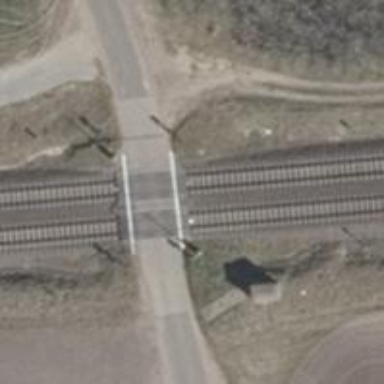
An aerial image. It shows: Level crossing along the railway.